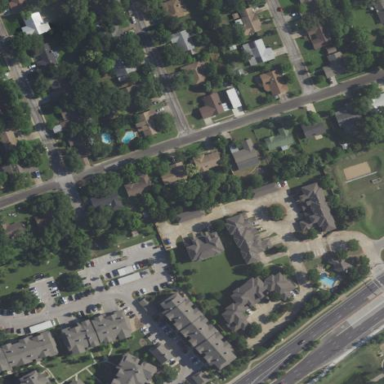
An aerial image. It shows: Residential area consisting of condominiums.